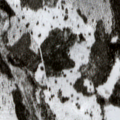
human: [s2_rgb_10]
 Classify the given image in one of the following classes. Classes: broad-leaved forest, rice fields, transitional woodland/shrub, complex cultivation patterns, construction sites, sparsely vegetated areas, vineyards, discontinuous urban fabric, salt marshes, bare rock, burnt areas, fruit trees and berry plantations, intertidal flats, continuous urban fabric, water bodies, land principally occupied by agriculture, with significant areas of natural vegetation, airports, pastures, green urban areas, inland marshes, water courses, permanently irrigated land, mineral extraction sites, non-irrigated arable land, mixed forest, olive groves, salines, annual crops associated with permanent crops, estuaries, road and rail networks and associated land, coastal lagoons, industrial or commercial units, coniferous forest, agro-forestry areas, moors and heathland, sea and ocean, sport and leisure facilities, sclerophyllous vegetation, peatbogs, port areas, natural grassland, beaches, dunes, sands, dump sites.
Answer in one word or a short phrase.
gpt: coniferous forest, transitional woodland/shrub